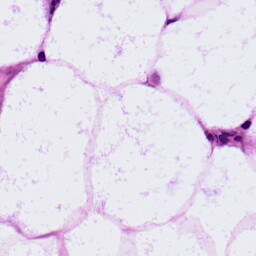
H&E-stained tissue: LymphNode